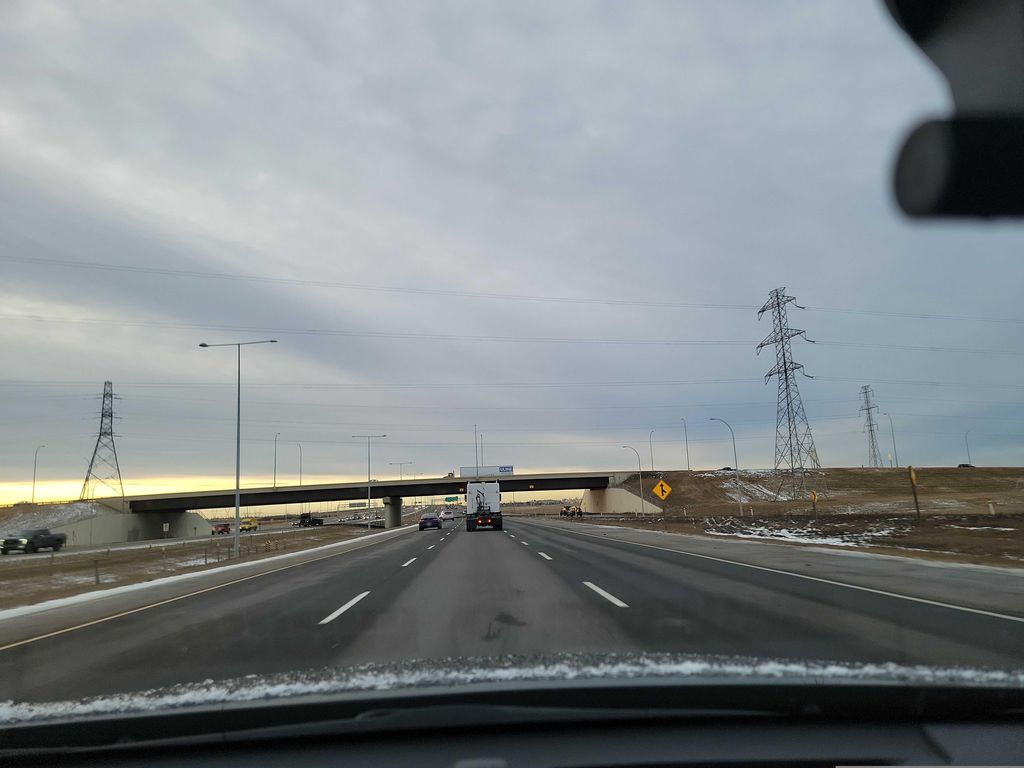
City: edmonton